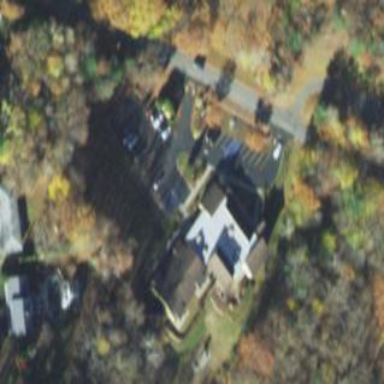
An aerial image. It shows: Healthcare building designated as hospice.